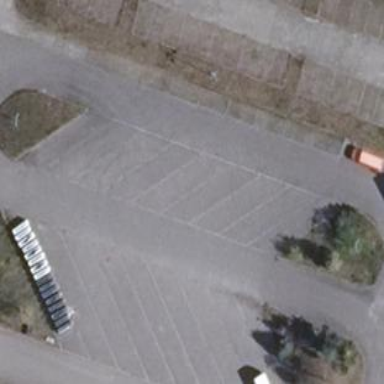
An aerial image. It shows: Parking area with surface.